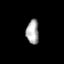
Tissue: prostate
Cell type: T cells
Senescence score: 0.6912
Nuclear area (px): 297
Mean DAPI intensity: 169.481